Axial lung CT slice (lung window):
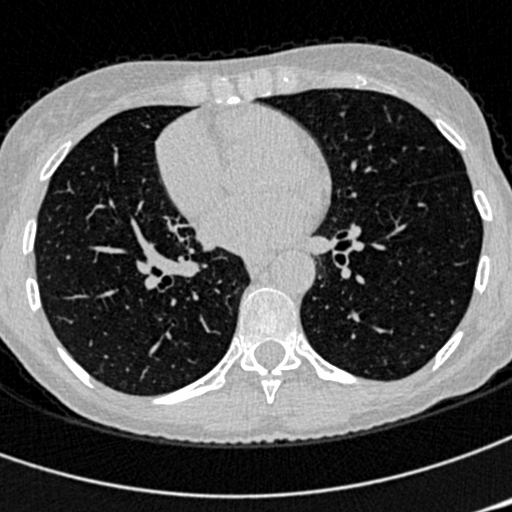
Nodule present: no